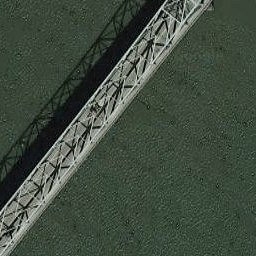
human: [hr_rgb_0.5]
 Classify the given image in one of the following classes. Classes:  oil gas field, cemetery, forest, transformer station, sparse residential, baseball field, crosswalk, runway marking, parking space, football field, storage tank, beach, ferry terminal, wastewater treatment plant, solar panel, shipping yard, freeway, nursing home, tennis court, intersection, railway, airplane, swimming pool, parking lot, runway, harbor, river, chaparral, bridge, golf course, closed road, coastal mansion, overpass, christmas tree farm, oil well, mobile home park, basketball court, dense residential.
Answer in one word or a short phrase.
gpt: bridge